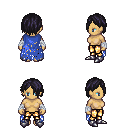
a pixel art fantasy rpg character, female body template, human, tanned skin, blue tattered cape, gold greaves, raven bangs hairstyle, white cloth bandages, metal boots, four views (front, back, left, right), 2x2 character sprite sheet, small pixel art, hard edges, no anti-aliasing